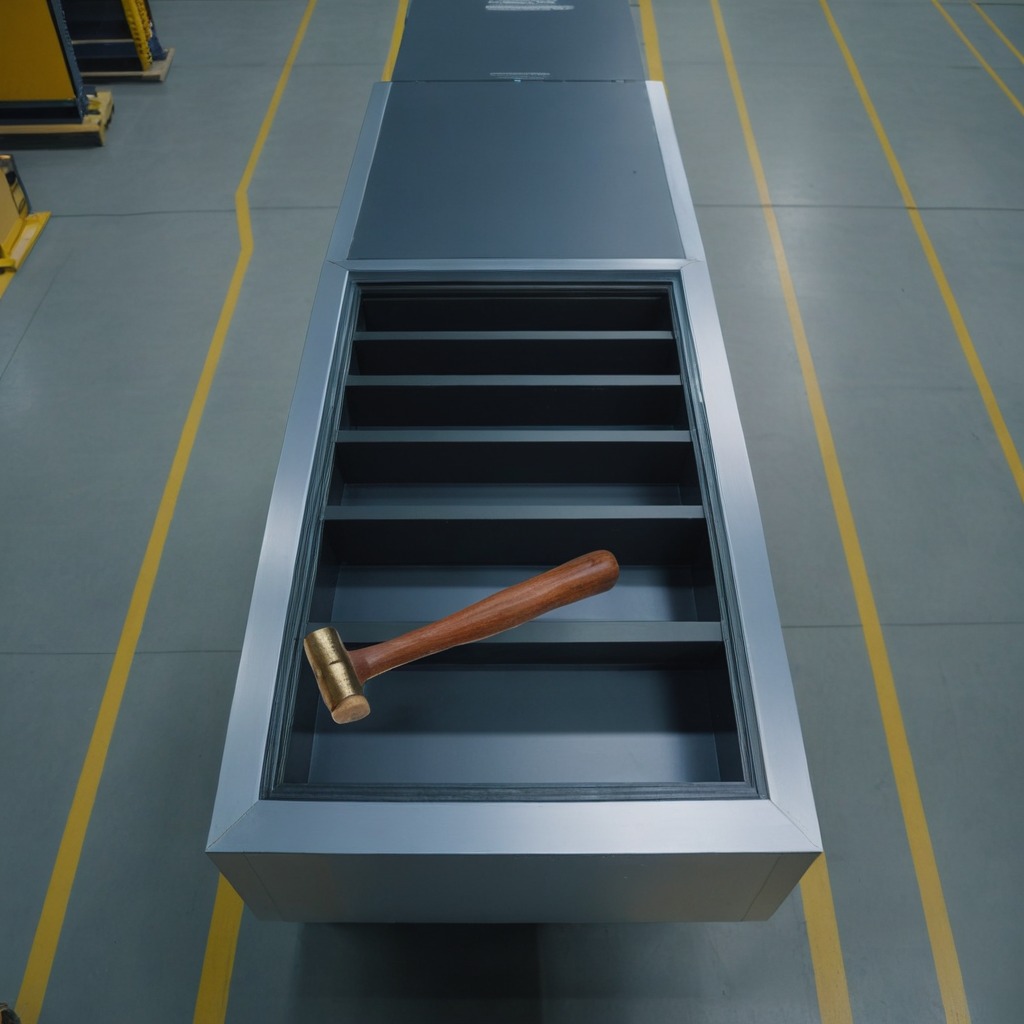
A hammer is lying on the toolbox surface in an airplane hangar workshop 8K.